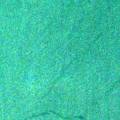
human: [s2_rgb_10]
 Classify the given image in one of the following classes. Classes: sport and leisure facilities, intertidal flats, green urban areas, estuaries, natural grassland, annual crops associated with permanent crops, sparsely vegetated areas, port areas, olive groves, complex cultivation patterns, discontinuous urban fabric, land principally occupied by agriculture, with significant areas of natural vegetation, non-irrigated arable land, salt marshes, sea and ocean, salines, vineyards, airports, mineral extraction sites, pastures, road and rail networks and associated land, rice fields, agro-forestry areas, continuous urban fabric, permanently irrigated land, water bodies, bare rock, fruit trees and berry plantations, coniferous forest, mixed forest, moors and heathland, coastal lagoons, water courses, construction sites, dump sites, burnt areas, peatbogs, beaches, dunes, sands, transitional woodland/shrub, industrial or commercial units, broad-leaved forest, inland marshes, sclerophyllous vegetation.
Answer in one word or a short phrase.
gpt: sea and ocean